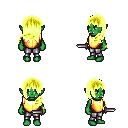
a pixel art fantasy rpg character, female body template, orc, green skin, gold chest armor, metal pants, gold left-swept hairstyle, bracelets, dagger, four views (front, back, left, right), 2x2 character sprite sheet, small pixel art, hard edges, no anti-aliasing